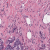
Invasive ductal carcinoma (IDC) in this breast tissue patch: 1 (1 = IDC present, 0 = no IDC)